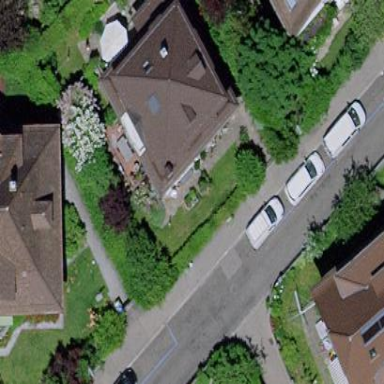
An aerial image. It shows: Building with pyramidal-shaped roof.